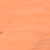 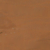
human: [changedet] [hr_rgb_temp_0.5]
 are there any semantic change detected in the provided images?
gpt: There is no change to mention.